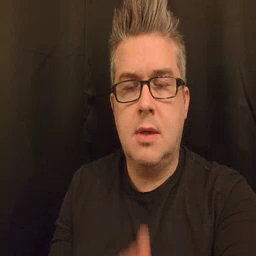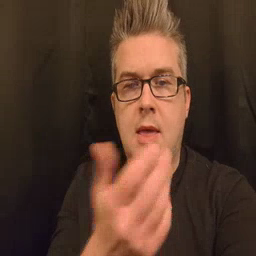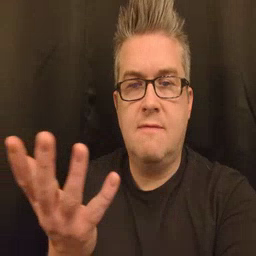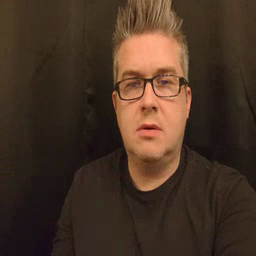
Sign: every